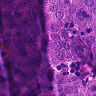
Metastatic tissue present: yes